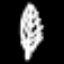
Label: leaf